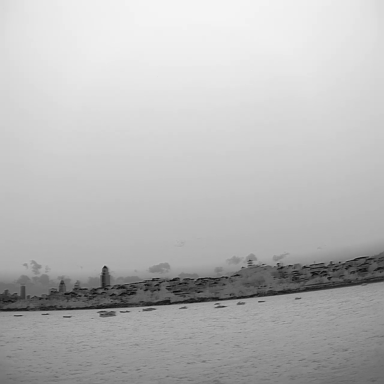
There are ten bulk_carriers in the infrared image.